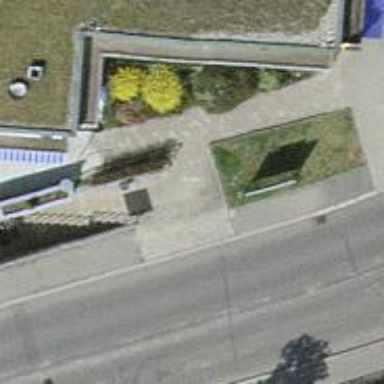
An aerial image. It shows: Footway made of paving stones.